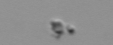
Label: detritus